Field crop: maize
Growth stage: 1
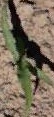
Species: maize